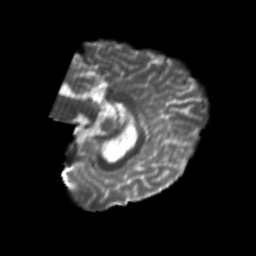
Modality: T2w
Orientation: sagittal
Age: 24
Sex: female
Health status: healthy
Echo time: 0.074 s